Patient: sex M, age 71
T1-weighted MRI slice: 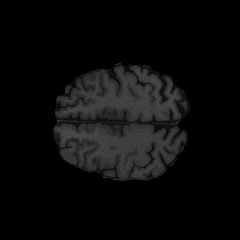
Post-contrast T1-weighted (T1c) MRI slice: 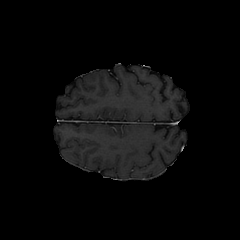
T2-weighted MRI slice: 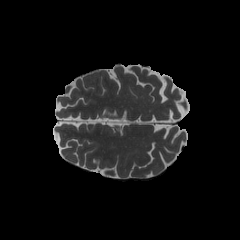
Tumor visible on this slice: no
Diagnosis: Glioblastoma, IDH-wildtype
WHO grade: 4